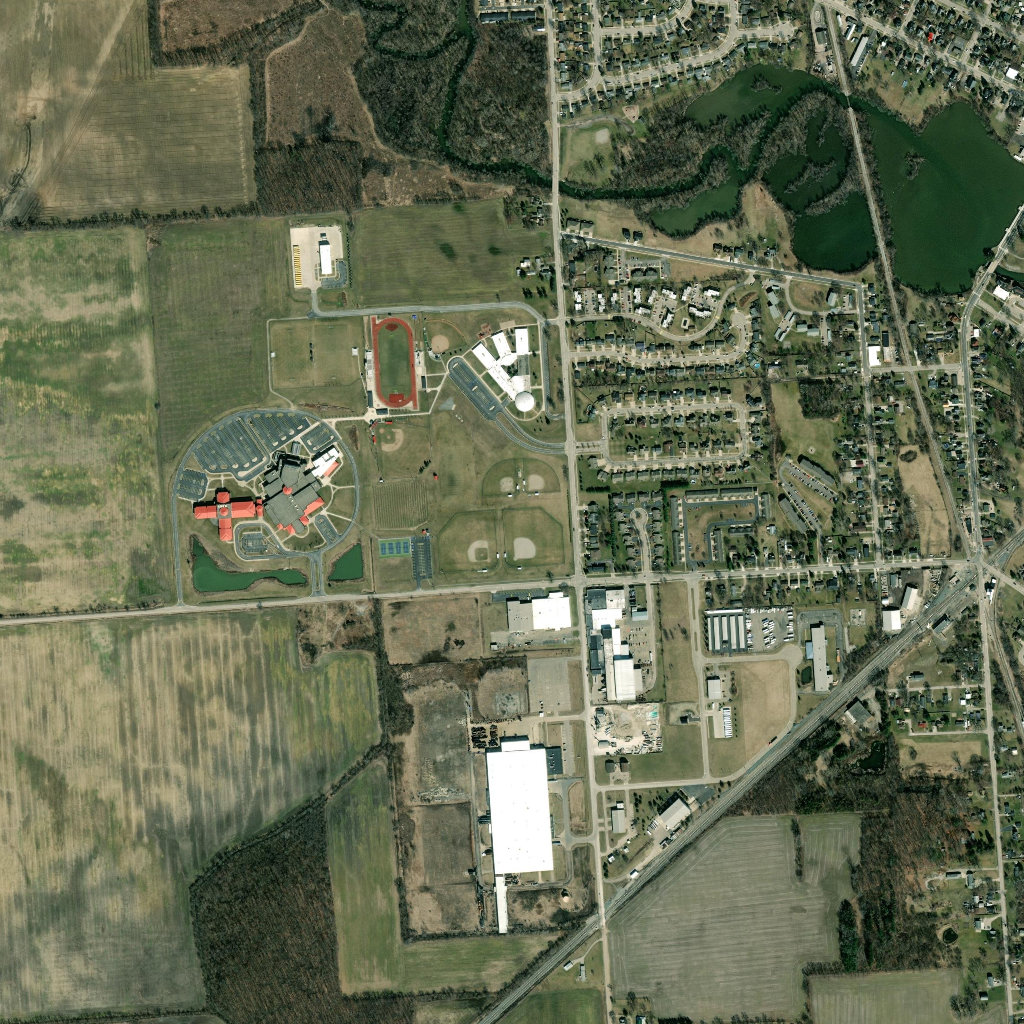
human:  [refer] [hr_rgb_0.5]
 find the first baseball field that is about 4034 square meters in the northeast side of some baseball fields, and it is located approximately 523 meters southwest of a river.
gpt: <box>[[51, 44, 54, 48, 0]]</box>